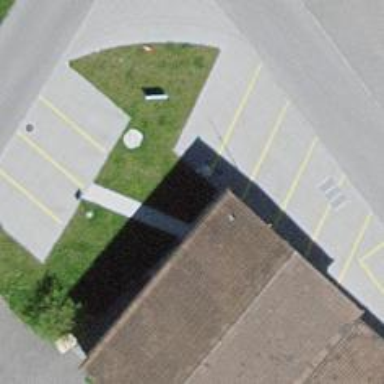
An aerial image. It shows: Charging station.